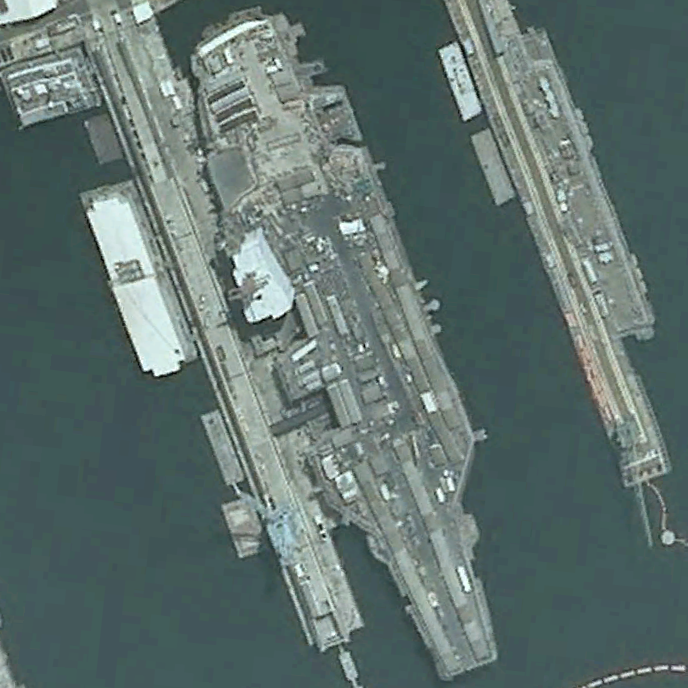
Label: aircraft_carrier